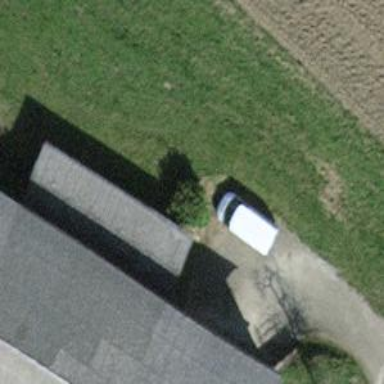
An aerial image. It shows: View of roof of building.